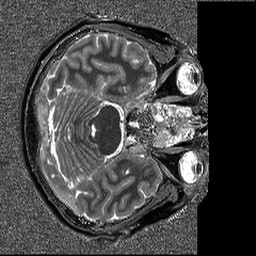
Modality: T1map
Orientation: axial
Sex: female